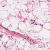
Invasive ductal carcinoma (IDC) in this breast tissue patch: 0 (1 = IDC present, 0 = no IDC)